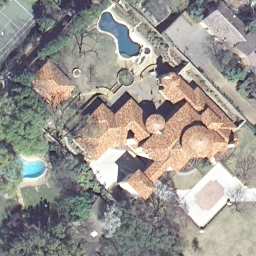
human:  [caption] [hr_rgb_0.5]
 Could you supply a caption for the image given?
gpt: A big villa with orange roofs has two swimming pools beside is in the sparse residential area .

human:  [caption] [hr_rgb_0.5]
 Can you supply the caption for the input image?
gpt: A big villa with plants surrounded is in the sparse residential area .

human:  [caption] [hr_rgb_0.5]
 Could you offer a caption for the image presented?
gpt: A big villa with orange roofs is surrounded by trees and lawn in the sparse residential area .

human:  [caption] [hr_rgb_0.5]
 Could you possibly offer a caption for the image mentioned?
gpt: This is a sparse residential area with a big villa surrounded by trees and lawn .

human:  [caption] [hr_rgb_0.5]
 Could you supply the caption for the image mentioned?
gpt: A big villa with plants surrounded has two swimming pools beside .